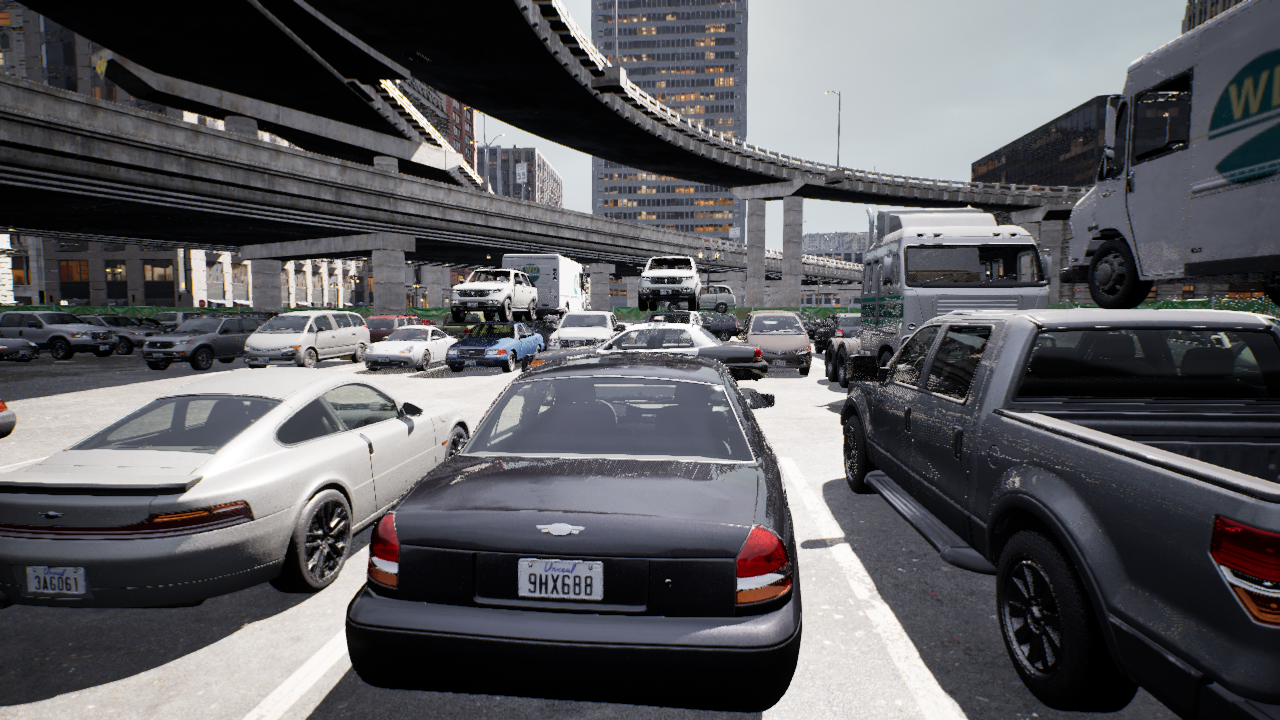
Venue: arterial
Lighting: clear day
Vehicle rig: sedan